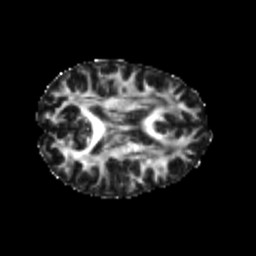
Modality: FA
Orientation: axial
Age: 23
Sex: female
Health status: healthy
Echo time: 0.074 s